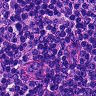
Metastatic tissue present: no